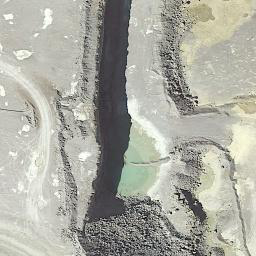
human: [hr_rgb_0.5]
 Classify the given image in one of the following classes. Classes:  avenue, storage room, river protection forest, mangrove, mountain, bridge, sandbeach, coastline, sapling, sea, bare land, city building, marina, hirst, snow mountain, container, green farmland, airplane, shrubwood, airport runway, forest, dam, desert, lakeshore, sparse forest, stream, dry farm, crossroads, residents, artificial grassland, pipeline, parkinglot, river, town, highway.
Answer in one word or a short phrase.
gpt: bare land